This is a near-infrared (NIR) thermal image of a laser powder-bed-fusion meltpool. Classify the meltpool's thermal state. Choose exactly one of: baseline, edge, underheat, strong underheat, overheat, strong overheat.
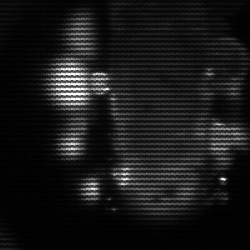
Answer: strong underheat